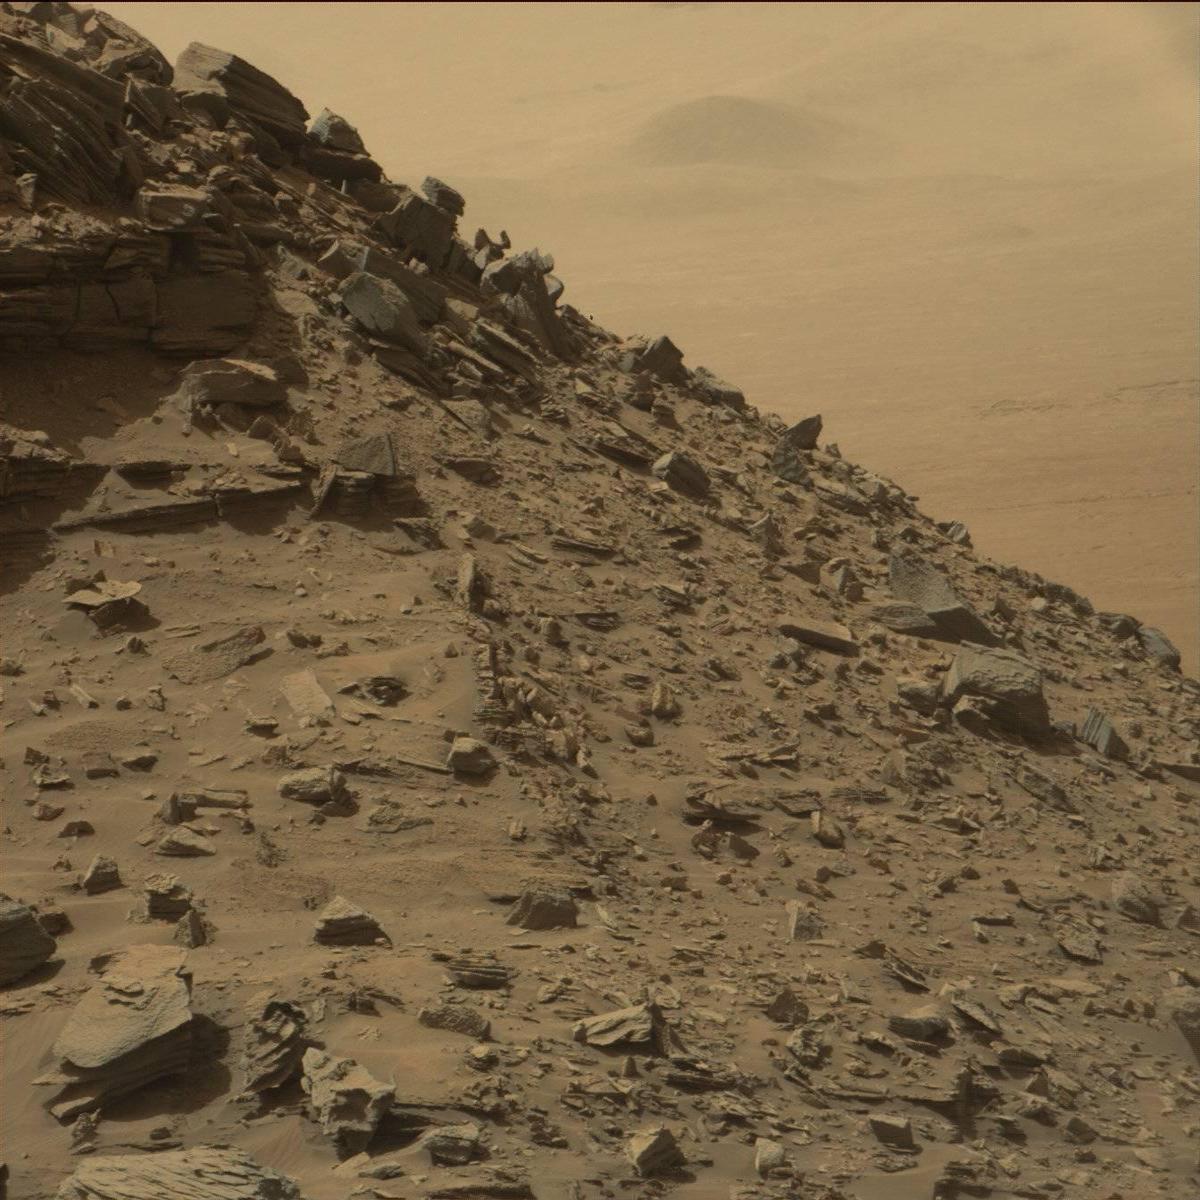
Terrain classes present: Bedrock, Ridge, Rock, Sand / Soil